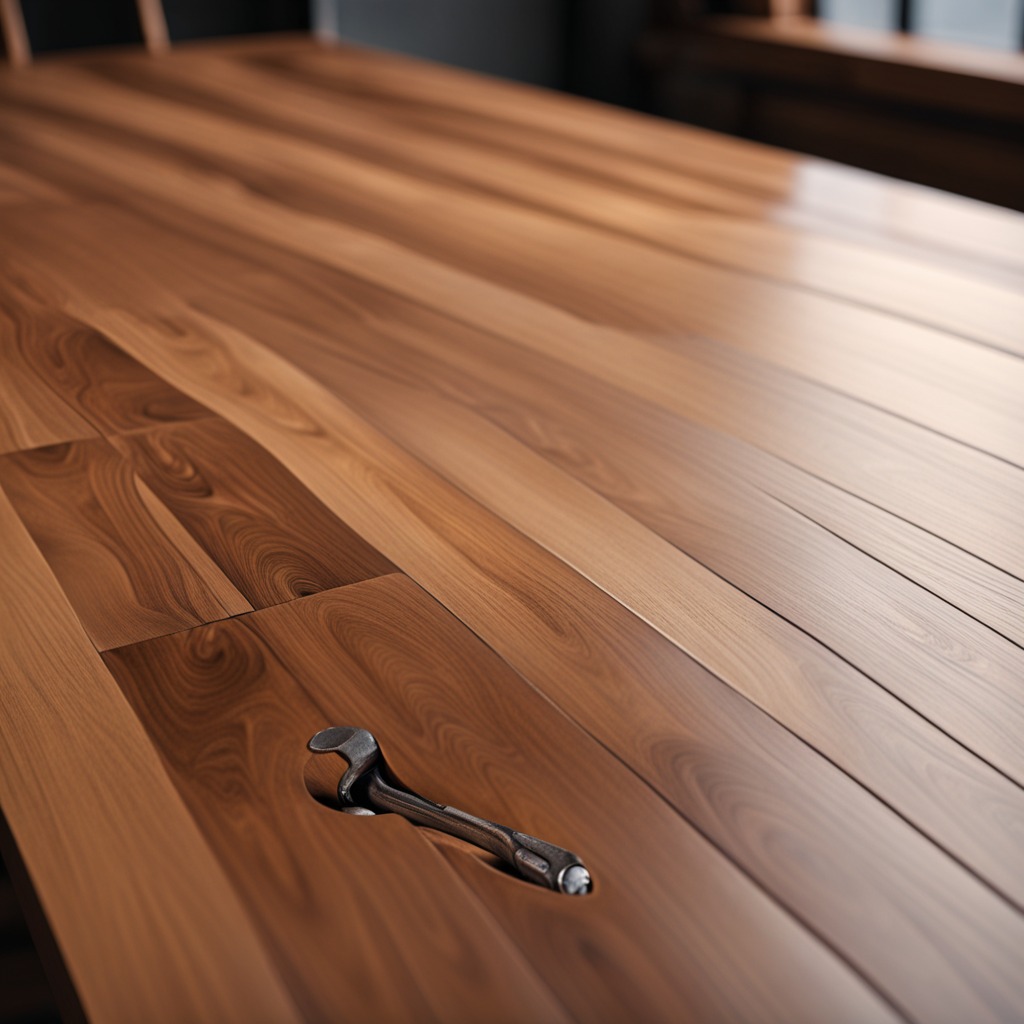
A wrench is lying on the wooden table.